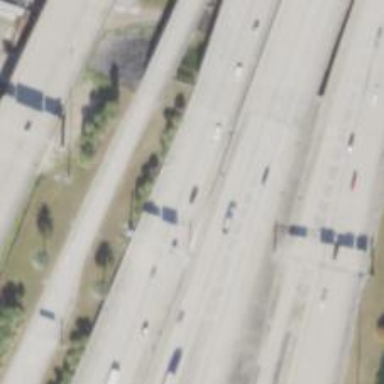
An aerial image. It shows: Motorway.